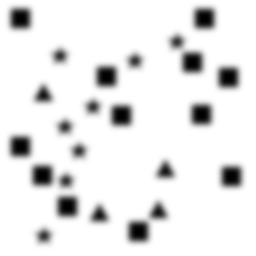
Squares: 12
Triangles: 4
Stars: 8
Total shapes: 24